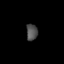
Tissue: skin
Cell type: Epithelial cells
Senescence score: 0.2488
Nuclear area (px): 180
Mean DAPI intensity: 79.506